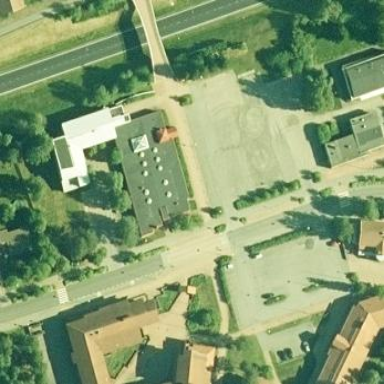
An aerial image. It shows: Hospital building.